Question: Im having a couple of issues with my android preferences. Firstly i want a line divider/horizontal rule below my 'PreferenceCategory' (Accounts), which in the preferences tutorial seems to automatically be placed under category headings, but in my case has not. Another issue is i would like to change the color of my preference title's (Add Account and Remove Account). At the moment they seem to be getting colored via my '<item name="android:textColorPrimary">@color/text_primary</item>' located in my 'style.xml', which i cannot change as i want the Settings title to remain white. Below is an image of where i currently am:

If anybody could advise me on resolving these issue's it would be much appreciated. Thanks
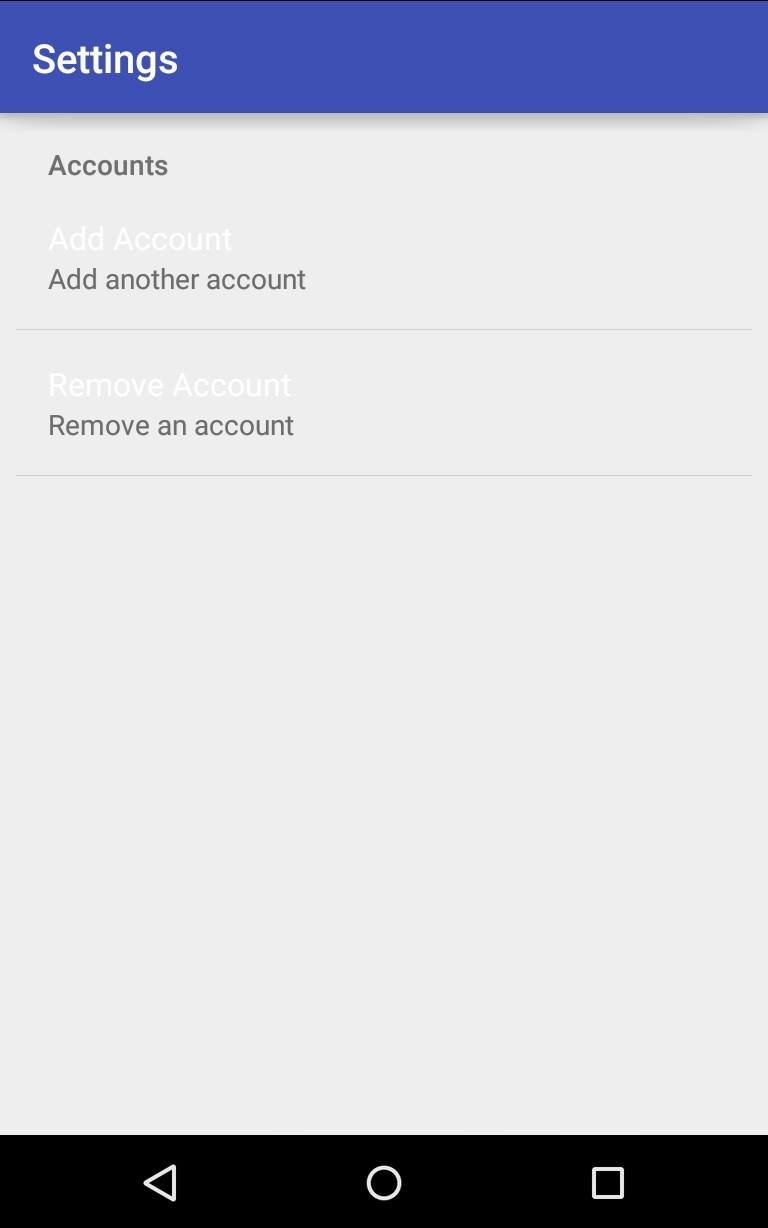
Answer: Just like any other UI aspect of 'Android', you can customize it using a custom XML file. Just create a new layout (ex. custom_preference) and just set that in your 'Preference':
'''
<Preference
android:title="@string/label_pref_version"
android:key="@string/pref_version"
android:layout="@layout/custom_preference" />
'''